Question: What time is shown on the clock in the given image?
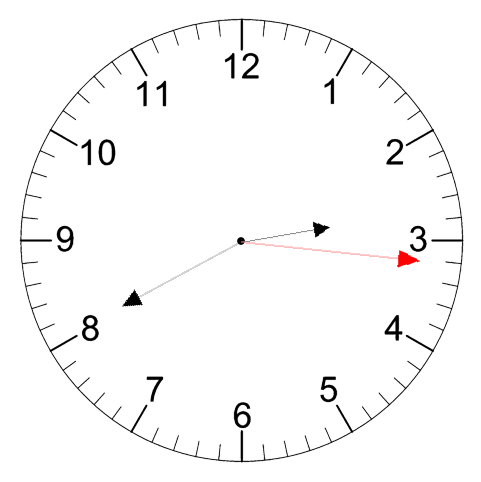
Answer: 02:40:16